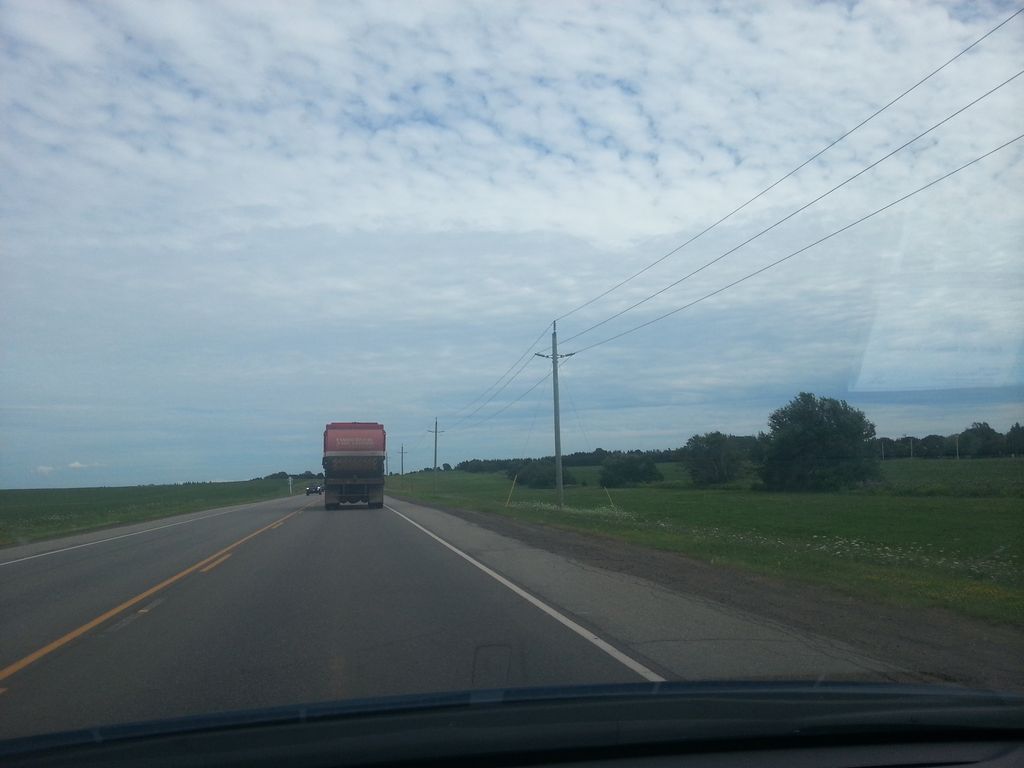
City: charlottetown